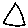
Label: triangle